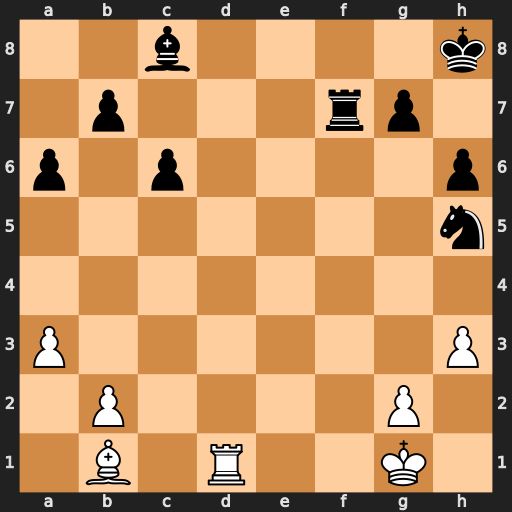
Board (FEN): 2b4k/1p3rp1/p1p4p/7n/8/P6P/1P4P1/1B1R2K1
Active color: w
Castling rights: -
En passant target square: -
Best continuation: Rd8+ Rf8 Rxf8#